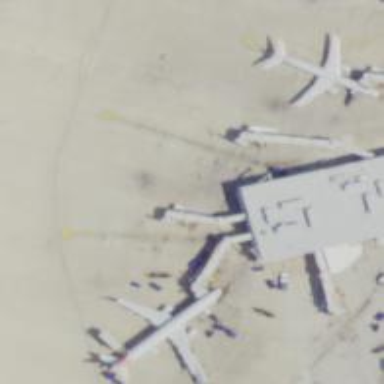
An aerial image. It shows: Airport gate.